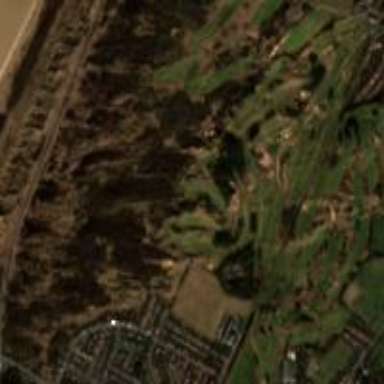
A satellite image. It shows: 18-hole golf course classified as leisure land.